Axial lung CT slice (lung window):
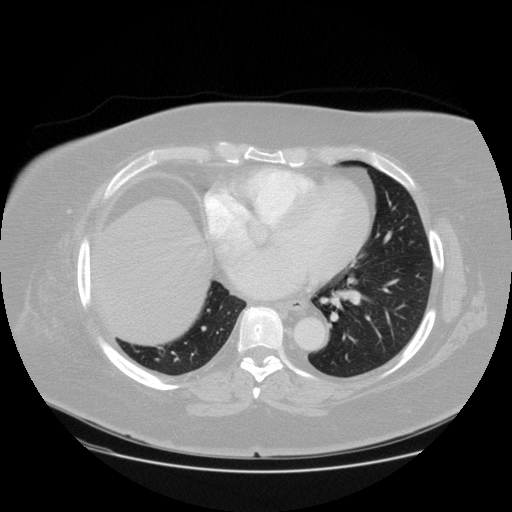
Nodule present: no